Question: Starting with this <URL>, I would like to create this layout:

But I have the following problems:
- - - -
Can someone help me to fix these issues?
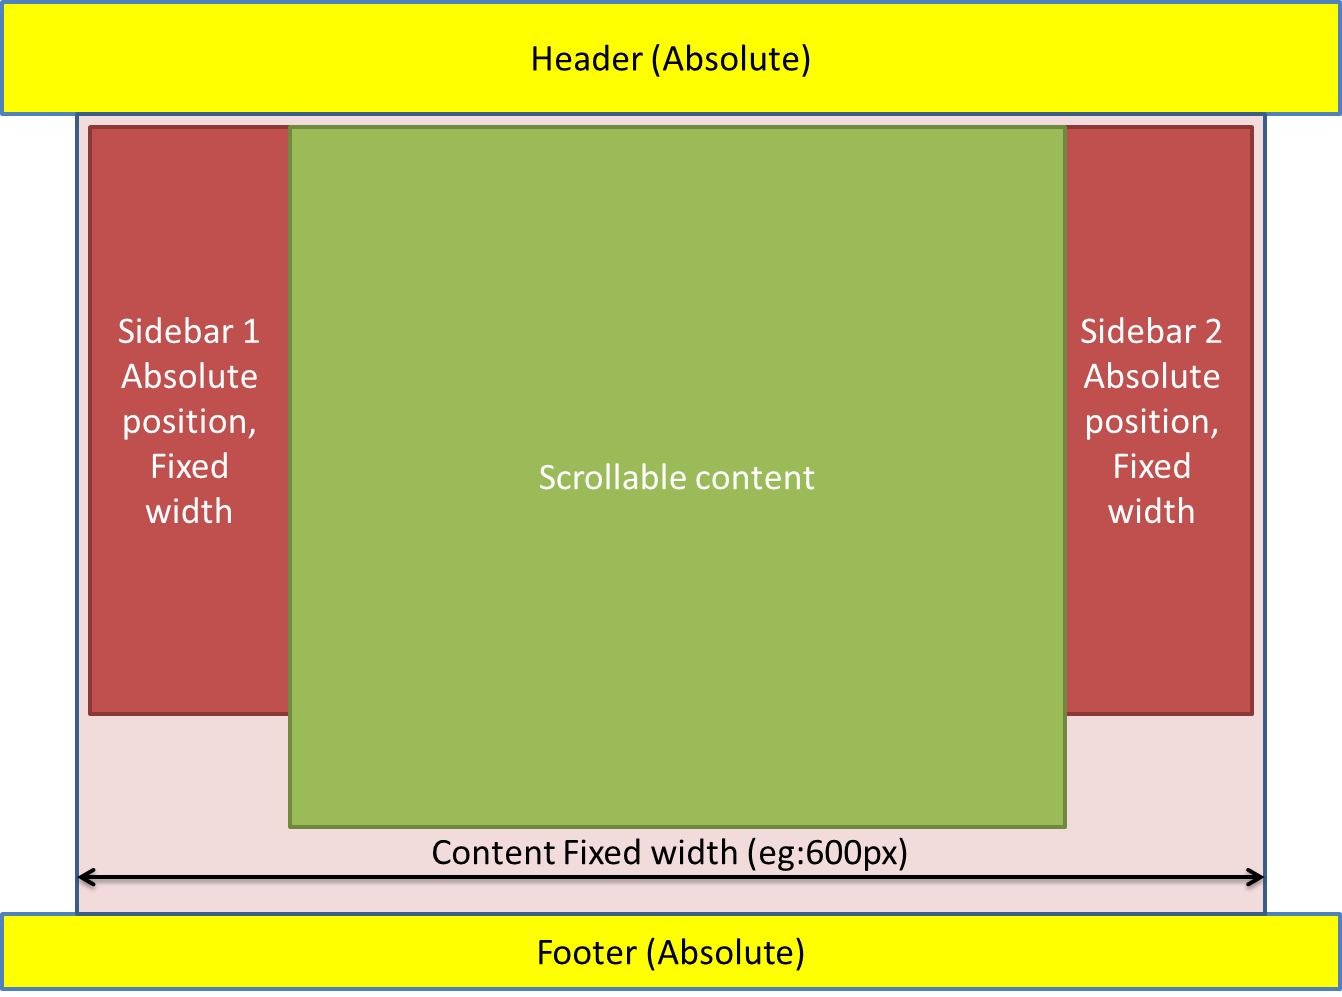
Answer: # Using display:grid
This uses several new features of CSS that may or may not be supported in your browser of choice. These include <URL>.
'''
/* Remove unnecessary margins/padding */
html, body { margin: 0; padding: 0 }
.wrapper {
display: grid;
/* Header and footer span the entire width, sidebars and content are fixed, with empty space on sides */
grid-template-areas:
"header header header header header"
"empty_left sidebar_1 content sidebar_2 empty_right"
"footer footer footer footer footer";
/* Only expand middle section vertically (content and sidebars) */
grid-template-rows: 0fr 1fr 0fr;
/* 100% width, but static widths for content and sidebars */
grid-template-columns: 1fr 100px 400px 100px 1fr;
/* Force grid to be at least the height of the screen */
min-height: 100vh;
}
.header {
grid-area: header;
/* Stick header to top of grid */
position: sticky;
top: 0;
/* Ensure header appears on top of content/sidebars */
z-index: 1;
/* General appearance */
background-color: #FCFF34;
text-align: center;
font-size: 1rem;
line-height: 1.5;
padding: 1rem;
}
/* Save header height to properly set 'padding-top' and 'margin-top' for sticky content */
:root {
--header-height: calc(1rem * 1.5 + 1rem * 2);
}
.sidebar-1 {
grid-area: sidebar_1;
}
.sidebar-2 {
grid-area: sidebar_2;
}
.sidebar-1,
.sidebar-2 {
display: flex;
flex-direction: column;
position: sticky;
top: 0;
/* Styling to match reference */
background-color: #BC514F;
}
.content {
grid-area: content;
/* General appearance */
background-color: #99BB5E;
}
.footer {
grid-area: footer;
/* Stick footer to bottom of grid */
position: sticky;
bottom: 0;
/* General appearance */
background-color: #FCFF34;
text-align: center;
font-size: .8rem;
line-height: 1.5;
padding: .5rem;
}
/* Save footer height to properly set 'bottom' and 'min-height' for sticky content */
:root {
--footer-height: calc(.8rem * 1.5 + .5rem * 2);
}
.sticky-spacer {
flex-grow: 1;
}
.sticky-content {
position: sticky;
bottom: var(--footer-height);
min-height: calc(100vh - var(--footer-height));
box-sizing: border-box;
--padding: 10px;
padding:
calc(var(--header-height) + var(--padding))
var(--padding)
var(--padding);
margin-top: calc(0px - var(--header-height));
}
'''
'''
<div class="wrapper">
<div class="header">Header (Absolute)</div>
<div class="sidebar-1">
<div class="sticky-spacer"></div>
<div class="sticky-content">Sidebar 1 Absolute position, Fixed width</div>
</div>
<div class="content">
<div class="sticky-spacer"></div>
<div class="sticky-content">
Scrollable content<br><br>
line 1<br><br>
line 2<br><br>
line 3<br><br>
line 4<br><br>
line 5<br><br>
line 6<br><br>
line 7<br><br>
line 8<br><br>
line 9<br><br>
line 10<br><br>
line 11<br><br>
line 12<br><br>
line 13<br><br>
line 14<br><br>
line 15<br><br>
line 16<br><br>
line 17<br><br>
line 18<br><br>
line 19<br><br>
line 20
</div>
</div>
<div class="sidebar-2">
<div class="sticky-spacer"></div>
<div class="sticky-content">
Sidebar 2 Absolute position, Fixed width<br><br>
line 1<br><br>
line 2<br><br>
line 3<br><br>
line 4<br><br>
line 5<br><br>
line 6<br><br>
line 7<br><br>
line 8<br><br>
line 9<br><br>
line 10
</div>
</div>
<div class="footer">Footer (Absolute)</div>
</div>
'''
# Scrollbar in main content container
The content box (including the sidebars) can be set to any type of width (percent, pixel, etc). Only the scrollable content area will scroll (sidebars/footer/header will just overflow the box). I'd suggest adding some media queries to break out of the sidebars so content isn't hidden on smaller devices, or set a 'min-height' on the content box and a 'min-width' on the 'body'.
'''
html, body {
height:100%;
margin:0;
padding:0;
}
header{
width: 100%;
background: yellow;
position: fixed;
top: 0;
height: 60px !important;
opacity:.8;
}
.content {
position:relative;
height: 100%;
width:600px; /* Sizing - any length */
padding:60px 0 30px 0; /* Header height and footer height */
margin:0 auto 0 auto; /* Center content */
-moz-box-sizing:border-box;
-webkit-box-sizing:border-box;
-o-box-sizing:border-box;
-ms-box-sizing:border-box;
box-sizing:border-box;
}
.sidebar1, .sidebar2 {
background: red;
top:60px;
bottom:30px;
width: 100px;
position:absolute;
-moz-box-sizing:border-box;
-webkit-box-sizing:border-box;
-o-box-sizing:border-box;
-ms-box-sizing:border-box;
box-sizing:border-box;
}
.sidebar1 {
left:0;
}
.sidebar2 {
right: 0;
}
#scrollable2 {
background:green;
height: 100%;
min-width: 300px;
margin-left: 100px;
margin-right: 100px;
overflow:auto;
-moz-box-sizing:border-box;
-webkit-box-sizing:border-box;
-o-box-sizing:border-box;
-ms-box-sizing:border-box;
box-sizing:border-box;
}
footer {
width: 100%;
background: yellow;
position: fixed;
bottom: 0;
height: 30px;
}
'''
'''
<!-- Always on top: Position Fixed-->
<header>
header
</header>
<!-- Fixed size after header-->
<div class="content">
<!-- Always on top. Fixed position, fixed width, relative to content width-->
<div class="sidebar1">
sidebar-left
</div>
<!-- Scrollable div with main content -->
<div id="scrollable2">
content-main<br>
content-main<br>
content-main<br>
content-main<br>
content-main<br>
content-main<br>
content-main<br>
content-main<br>
content-main<br>
content-main<br>
content-main<br>
content-main<br>
content-main<br>
content-main<br>
content-main<br>
content-main<br>
content-main<br>
content-main<br>
content-main<br>
content-main<br>
content-main<br>
content-main<br>
content-main<br>
content-main<br>
content-main<br>
content-main<br>
content-main<br>
content-main<br>
content-main<br>
content-main<br>
content-main<br>
</div>
<!-- Always on top. Fixed position, fixed width, relative to content width -->
<div class="sidebar2">
sidebar-right
</div>
</div>
<!-- Always at the end of the page -->
<footer>
footer
</footer>
'''
# Using the browser's main scrollbar
While using the browser's main scrollbar is possible, it also causes the sidebars to scroll with the page.
'''
html, body {
height:100%;
margin:0;
padding:0;
}
header{
width: 100%;
background: yellow;
position: fixed;
top: 0;
height: 60px !important;
z-index:100;
}
.content {
position:relative;
min-height: 100%;
width:600px; /* Sizing - any length */
padding:60px 0 30px 0; /* Header height and footer height */
margin:0 auto 0 auto; /* Center content */
}
.sidebar1, .sidebar2 {
background: red;
height:100%;
width: 100px;
top:0;
padding-top:60px;
position:absolute;
-moz-box-sizing:border-box;
-webkit-box-sizing:border-box;
-o-box-sizing:border-box;
-ms-box-sizing:border-box;
box-sizing:border-box;
}
.sidebar1 {
left:0;
}
.sidebar2 {
right: 0;
}
#scrollable2 {
height:100%;
background:green;
min-width: 300px;
margin-left: 100px;
margin-right: 100px;
-moz-box-sizing:border-box;
-webkit-box-sizing:border-box;
-o-box-sizing:border-box;
-ms-box-sizing:border-box;
box-sizing:border-box;
}
footer {
width: 100%;
background: yellow;
position: fixed;
bottom: 0;
height: 30px;
}
'''
'''
<!-- Always on top: Position Fixed-->
<header>
header
</header>
<!-- Fixed size after header-->
<div class="content">
<!-- Always on top. Fixed position, fixed width, relative to content width-->
<div class="sidebar1">
sidebar-left
</div>
<!-- Scrollable div with main content -->
<div id="scrollable2">
content-main<br>
content-main<br>
content-main<br>
content-main<br>
content-main<br>
content-main<br>
content-main<br>
content-main<br>
content-main<br>
content-main<br>
content-main<br>
content-main<br>
content-main<br>
content-main<br>
content-main<br>
content-main<br>
content-main<br>
content-main<br>
content-main<br>
content-main<br>
content-main<br>
content-main<br>
content-main<br>
content-main<br>
content-main<br>
content-main<br>
content-main<br>
content-main<br>
content-main<br>
content-main<br>
content-main<br>
</div>
<!-- Always on top. Fixed position, fixed width, relative to content width -->
<div class="sidebar2">
sidebar-right
</div>
</div>
<!-- Always at the end of the page -->
<footer>
footer
</footer>
'''